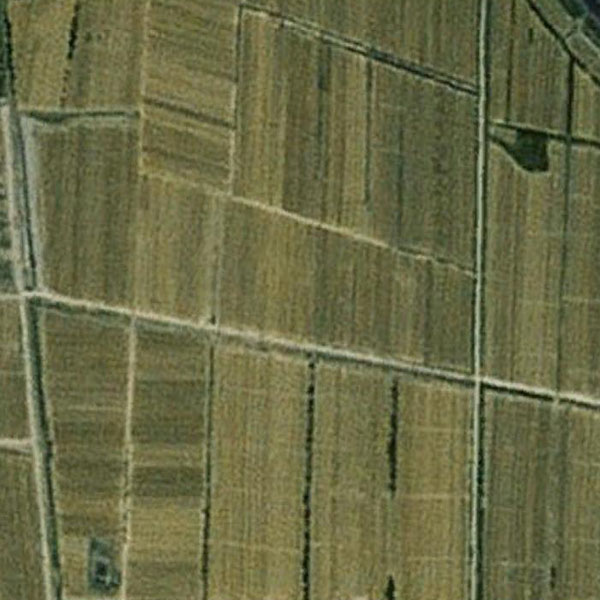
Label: Farmland